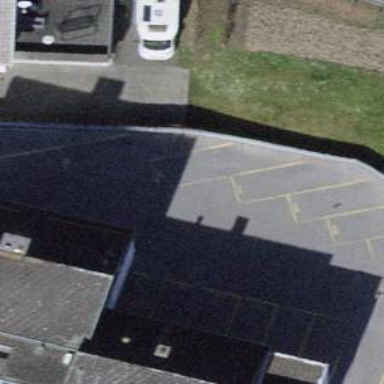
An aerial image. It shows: Parking area with surface.